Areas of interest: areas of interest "Media Organization"
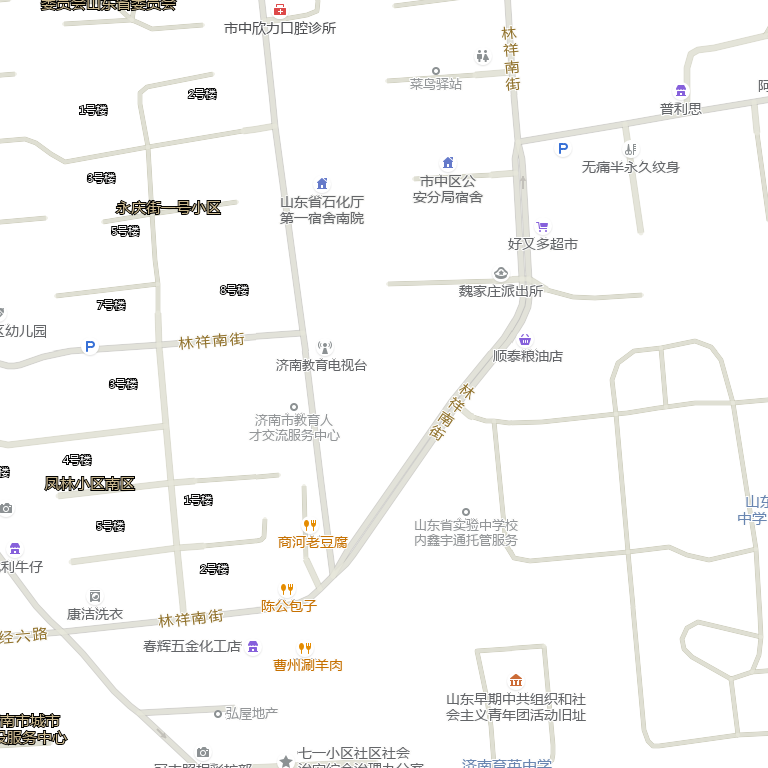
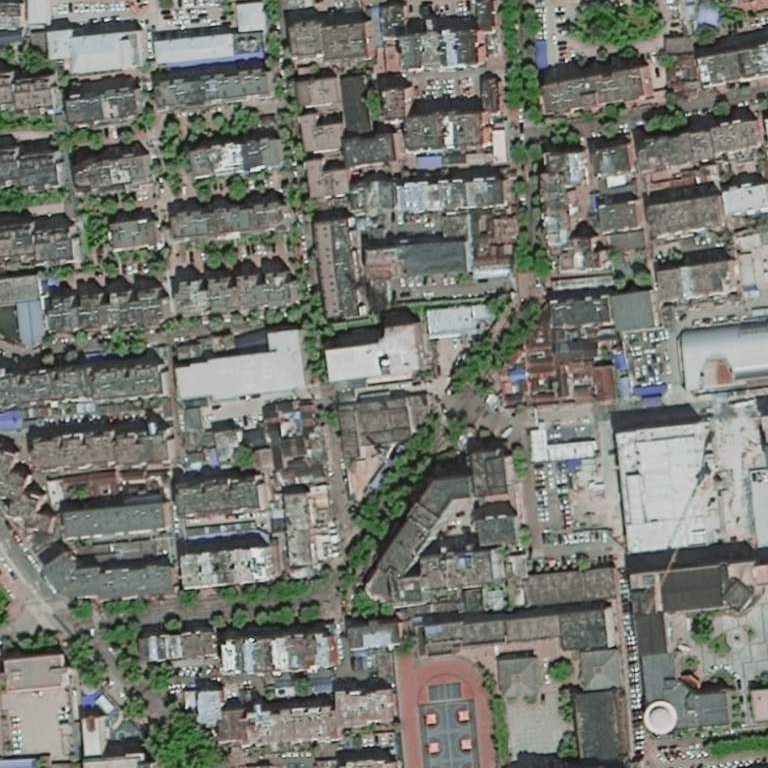